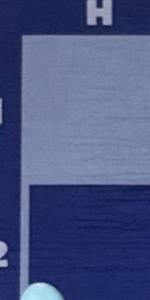
Label: Empty